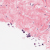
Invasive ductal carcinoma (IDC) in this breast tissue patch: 0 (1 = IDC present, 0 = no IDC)